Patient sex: M
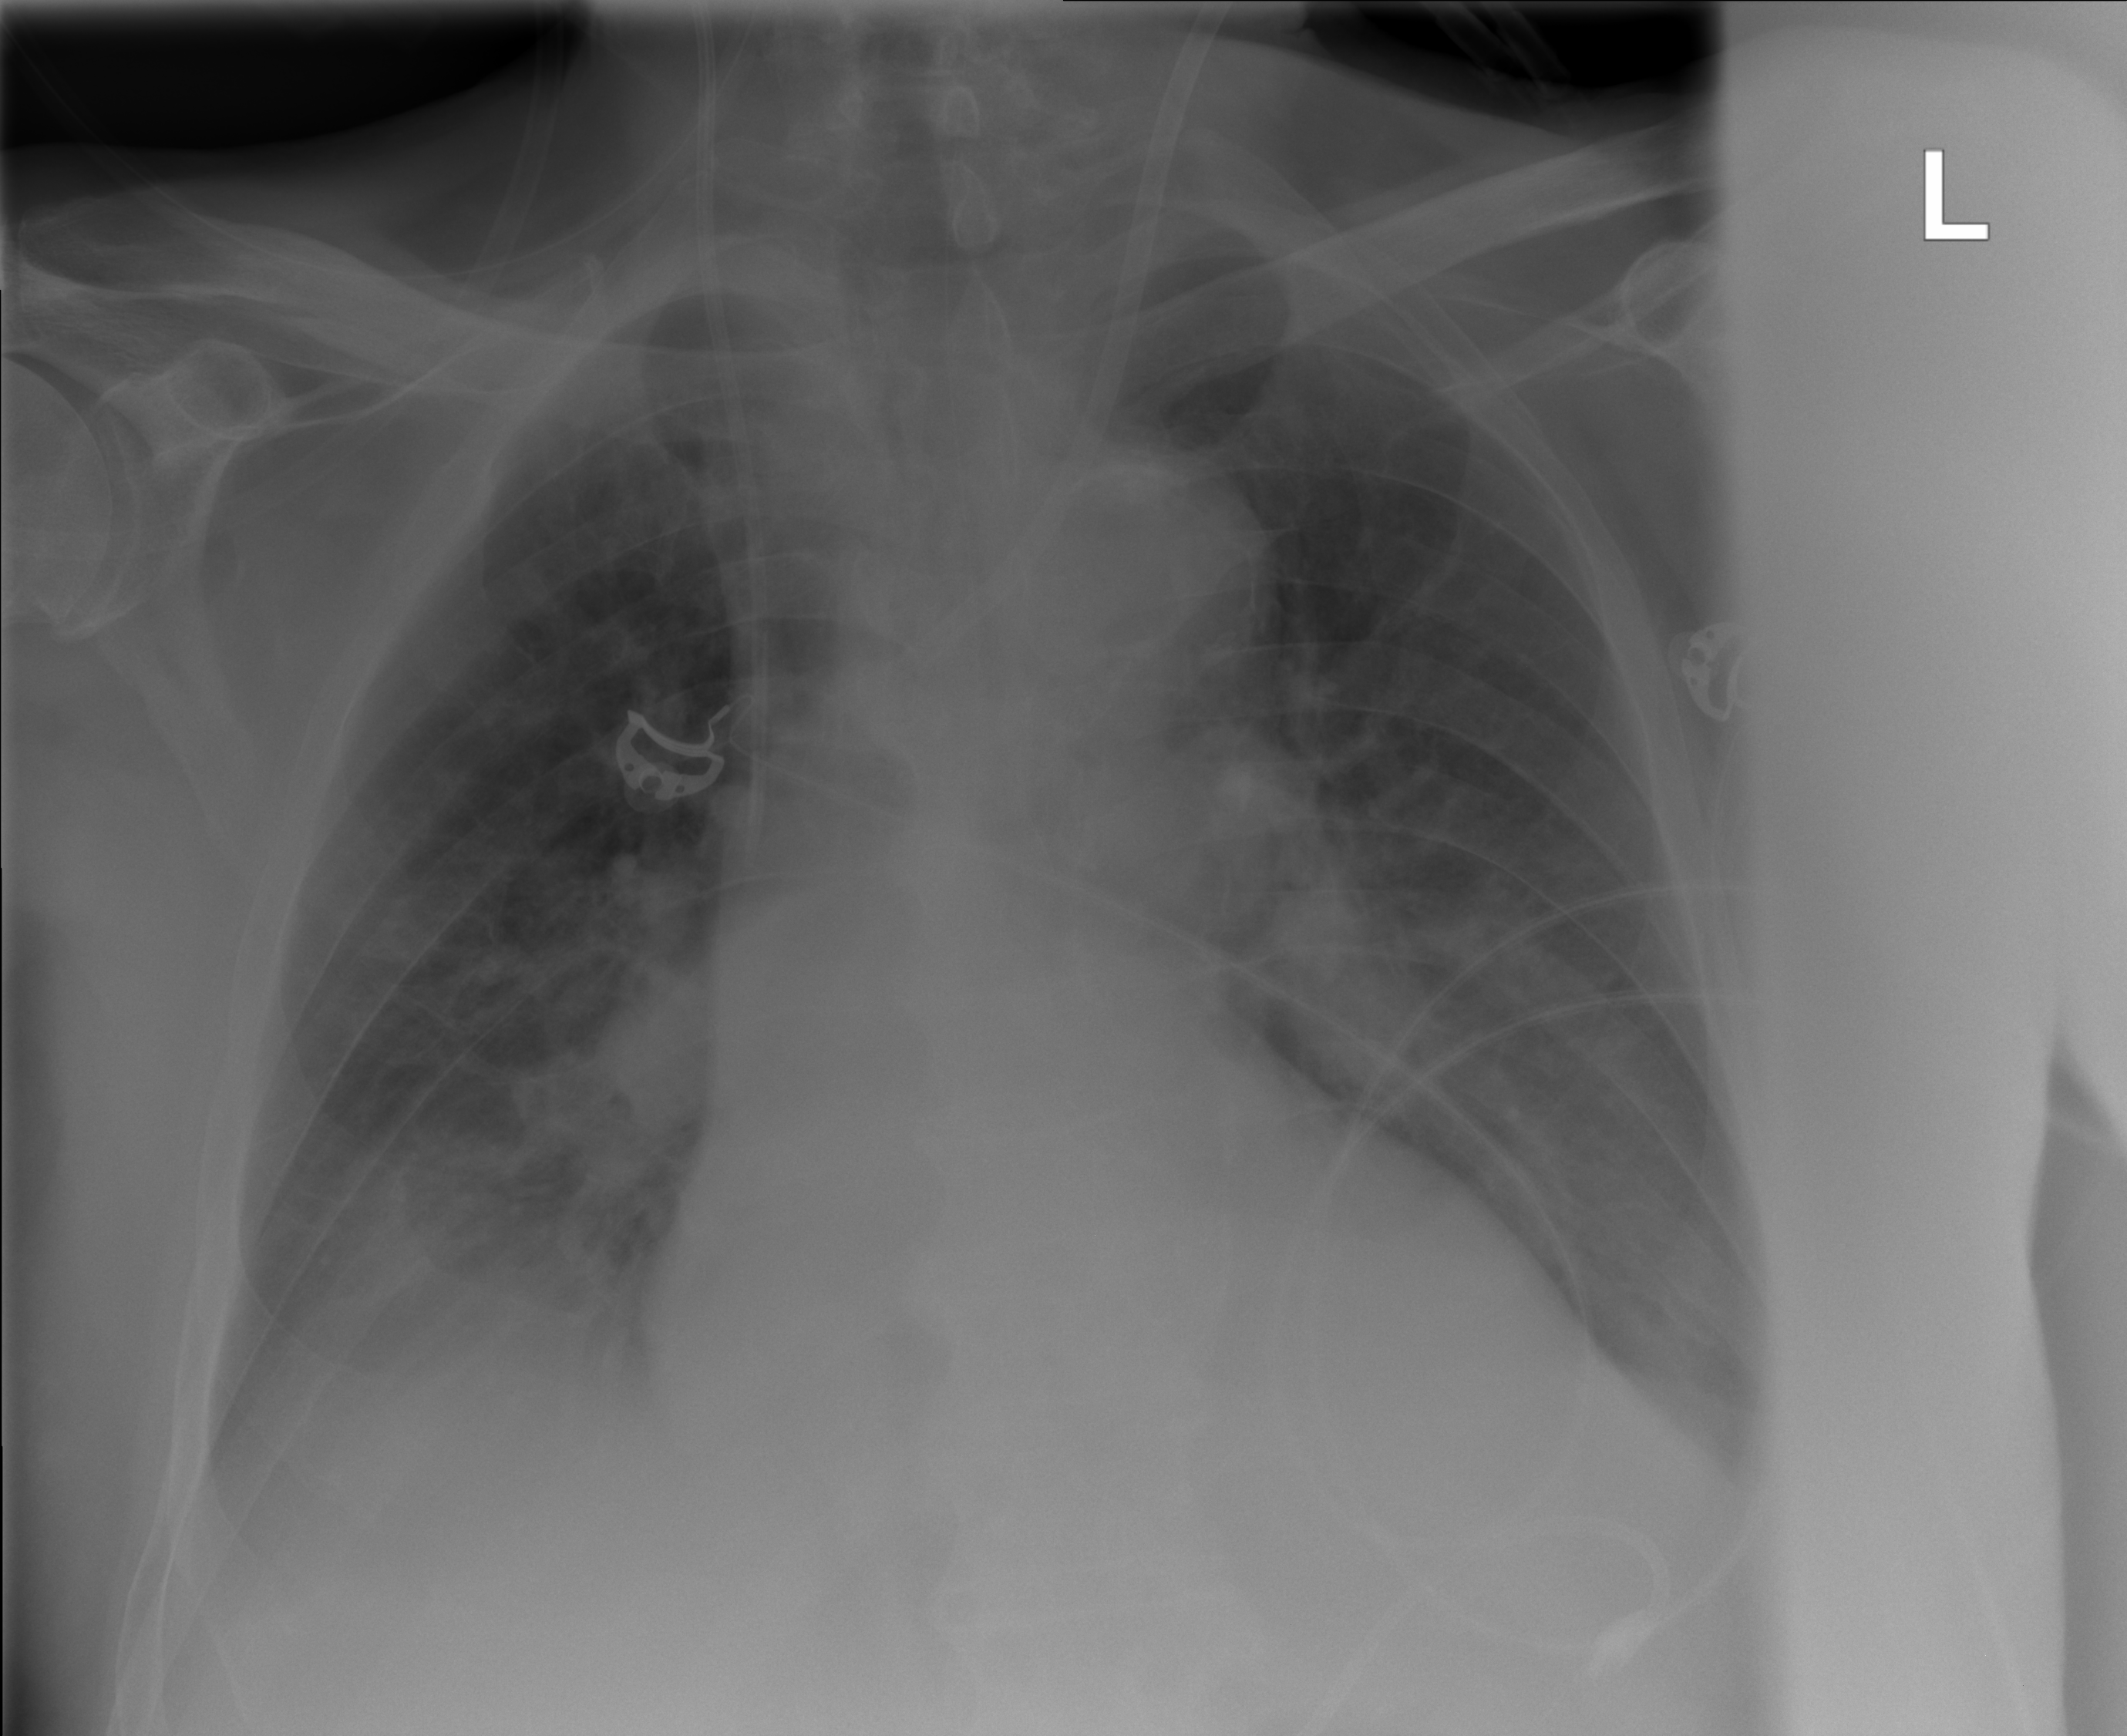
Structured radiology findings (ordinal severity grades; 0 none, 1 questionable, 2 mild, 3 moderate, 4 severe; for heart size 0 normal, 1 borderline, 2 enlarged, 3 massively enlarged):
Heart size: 2
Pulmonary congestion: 1
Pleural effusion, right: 2
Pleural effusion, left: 2
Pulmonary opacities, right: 2
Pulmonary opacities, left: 3
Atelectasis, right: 2
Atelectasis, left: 2